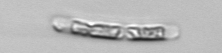
Label: Guinardia_striata